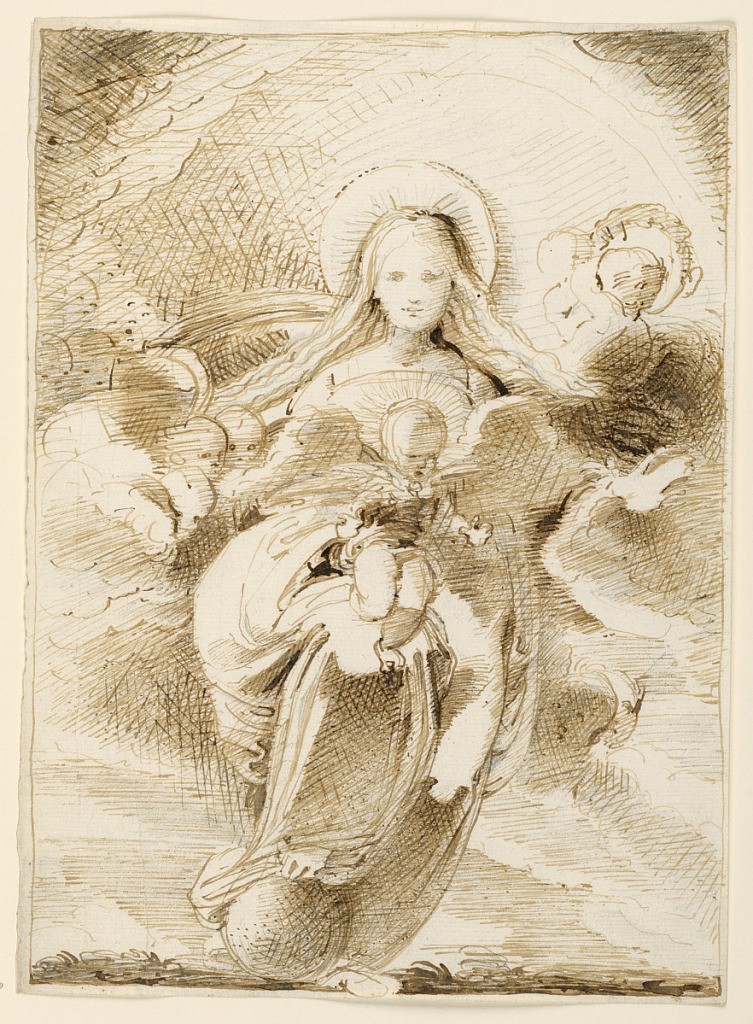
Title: The Virgin with the Child
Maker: Fortunato Duranti, Italian, 1787 - 1863
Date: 1820–1850
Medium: Graphite, pen and sepia ink on paper
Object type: Drawing
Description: Sitting in clouds, her feet upon a globe' seen frontally. The Child, in her lap, leans forward addressing himself to the beholder. Beside are cherubim. In the background a glory of light. Framing line.